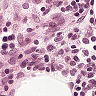
Metastatic tissue present: no